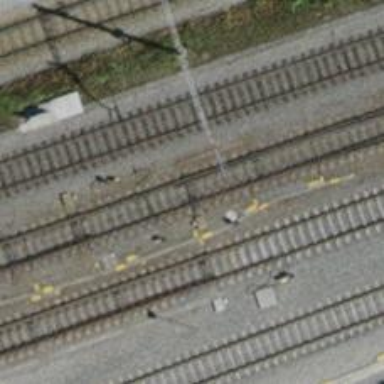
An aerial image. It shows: Railway switch.